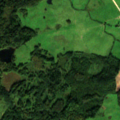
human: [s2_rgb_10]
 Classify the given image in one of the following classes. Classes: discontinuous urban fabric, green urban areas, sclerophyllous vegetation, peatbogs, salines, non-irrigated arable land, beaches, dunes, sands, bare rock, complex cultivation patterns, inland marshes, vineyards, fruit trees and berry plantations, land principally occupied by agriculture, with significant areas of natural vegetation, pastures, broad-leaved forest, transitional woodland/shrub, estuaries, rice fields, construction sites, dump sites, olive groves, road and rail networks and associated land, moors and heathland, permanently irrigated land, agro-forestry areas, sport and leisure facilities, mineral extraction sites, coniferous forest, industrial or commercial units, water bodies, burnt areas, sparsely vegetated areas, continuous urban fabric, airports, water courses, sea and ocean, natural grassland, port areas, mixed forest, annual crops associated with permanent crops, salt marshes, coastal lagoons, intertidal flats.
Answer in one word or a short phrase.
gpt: pastures, complex cultivation patterns, land principally occupied by agriculture, with significant areas of natural vegetation, broad-leaved forest